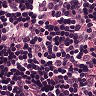
Metastatic tissue present: no